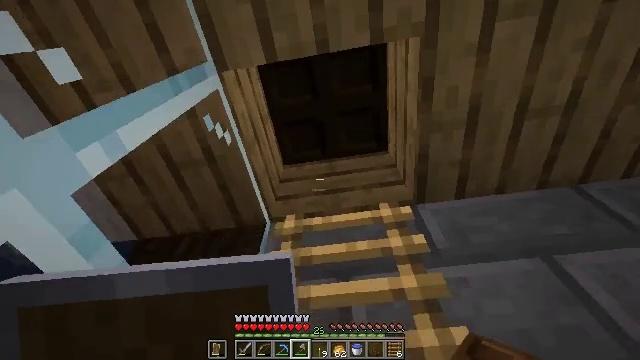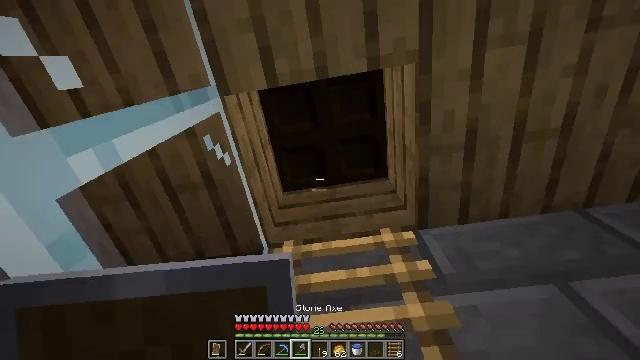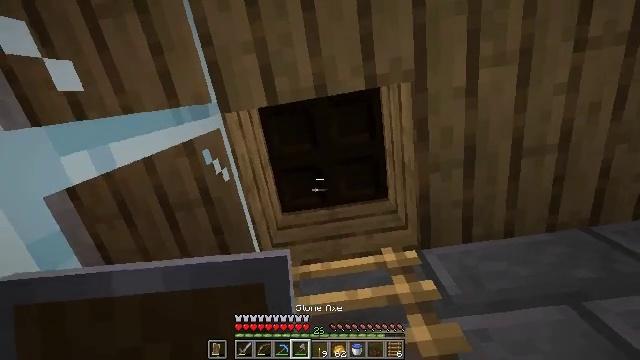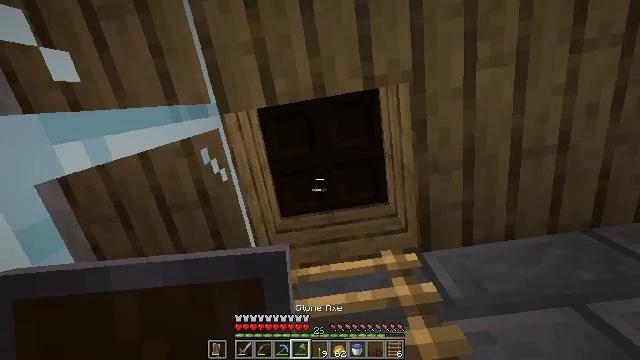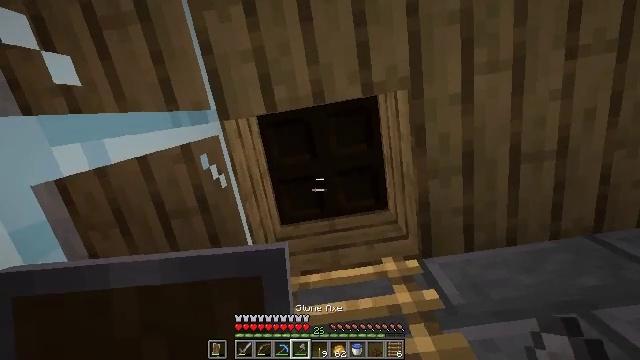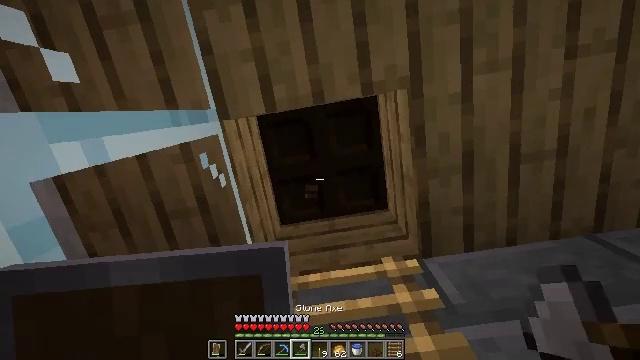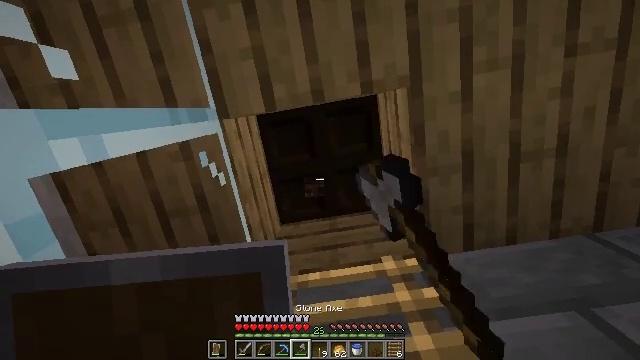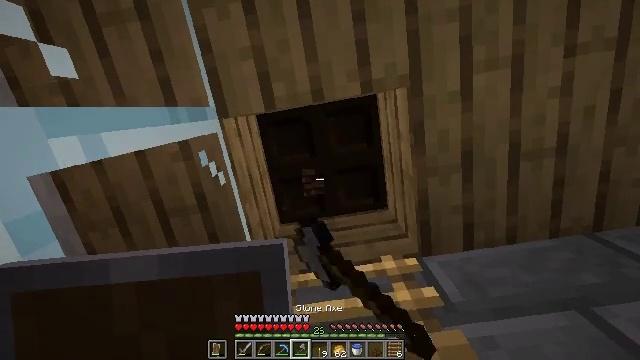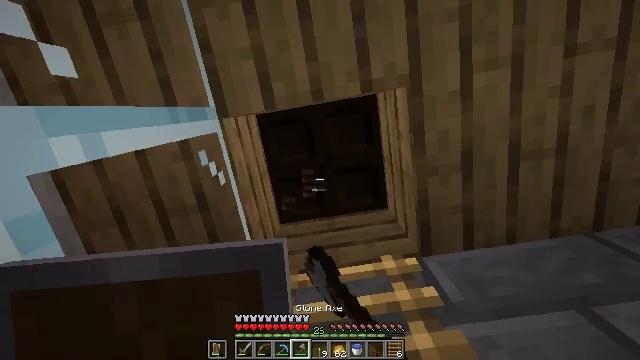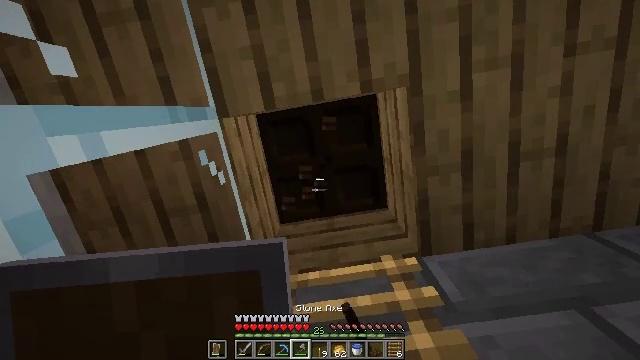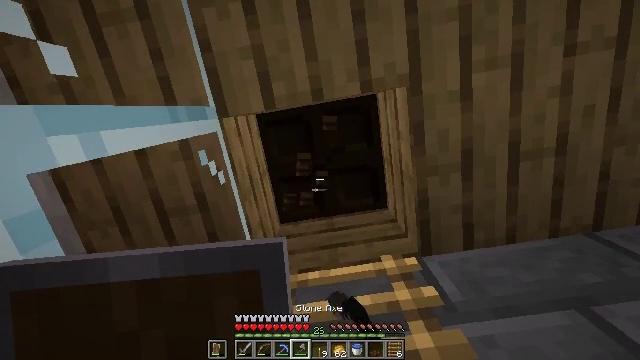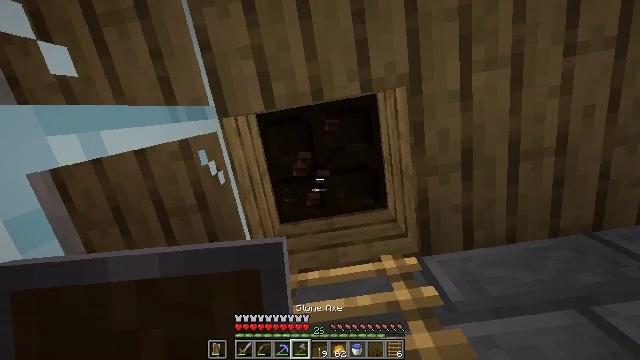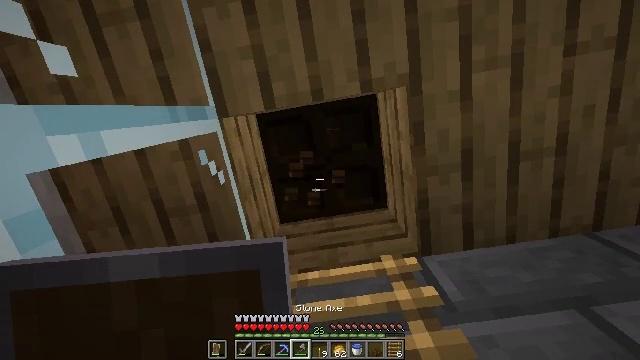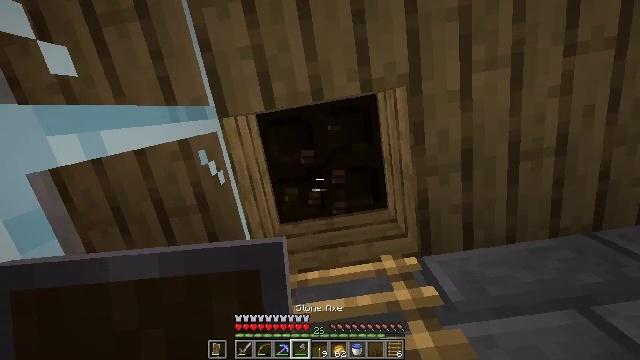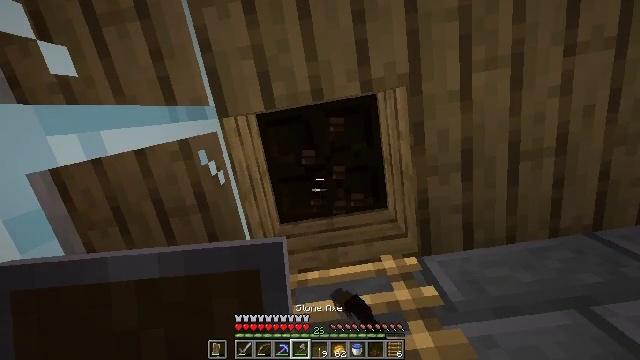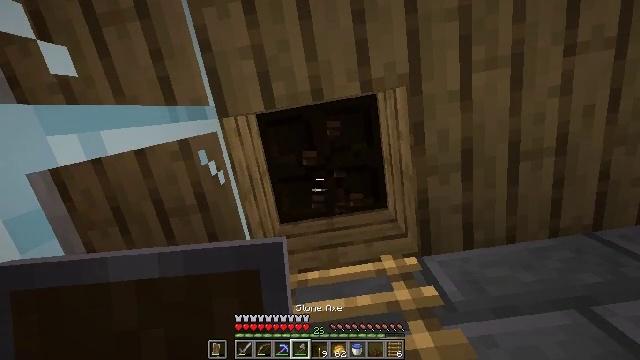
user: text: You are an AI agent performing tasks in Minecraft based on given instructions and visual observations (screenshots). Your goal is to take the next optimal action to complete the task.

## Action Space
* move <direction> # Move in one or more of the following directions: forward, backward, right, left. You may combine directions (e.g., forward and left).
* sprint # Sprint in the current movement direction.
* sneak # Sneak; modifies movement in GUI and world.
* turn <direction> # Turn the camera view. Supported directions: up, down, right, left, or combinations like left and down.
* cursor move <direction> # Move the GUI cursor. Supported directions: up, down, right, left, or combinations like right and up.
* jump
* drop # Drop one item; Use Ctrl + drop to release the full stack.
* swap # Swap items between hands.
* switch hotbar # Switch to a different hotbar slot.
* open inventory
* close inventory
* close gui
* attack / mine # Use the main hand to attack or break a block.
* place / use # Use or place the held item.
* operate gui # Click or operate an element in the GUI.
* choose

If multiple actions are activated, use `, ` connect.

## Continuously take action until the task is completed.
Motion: motion action
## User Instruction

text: Break the dark oak trapdoor to collect it.
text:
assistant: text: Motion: turn up, switch to hotbar 4
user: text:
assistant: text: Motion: turn up
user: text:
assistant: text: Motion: turn up
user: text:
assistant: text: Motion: turn up
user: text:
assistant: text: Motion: attack / mine
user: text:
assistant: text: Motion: attack / mine
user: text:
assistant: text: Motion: attack / mine
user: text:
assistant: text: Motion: attack / mine
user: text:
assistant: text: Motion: attack / mine
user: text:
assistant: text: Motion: attack / mine
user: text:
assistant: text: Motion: attack / mine
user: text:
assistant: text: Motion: attack / mine
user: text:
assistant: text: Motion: attack / mine
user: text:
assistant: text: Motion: attack / mine
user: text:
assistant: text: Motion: attack / mine
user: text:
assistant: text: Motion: attack / mine
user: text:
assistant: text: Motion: attack / mine
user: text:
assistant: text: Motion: attack / mine
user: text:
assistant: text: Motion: attack / mine
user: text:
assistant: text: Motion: attack / mine
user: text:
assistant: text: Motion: attack / mine
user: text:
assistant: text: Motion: attack / mine
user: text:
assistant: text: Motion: attack / mine
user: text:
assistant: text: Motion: attack / mine
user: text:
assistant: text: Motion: attack / mine
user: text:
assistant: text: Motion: attack / mine
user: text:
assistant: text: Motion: attack / mine
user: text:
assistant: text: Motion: attack / mine
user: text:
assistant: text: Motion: attack / mine
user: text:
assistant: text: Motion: attack / mine